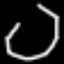
Label: octagon